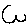
Label: circle